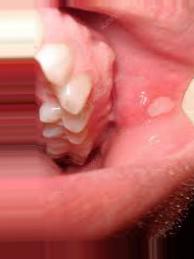
Condition: Mouth Ulcer